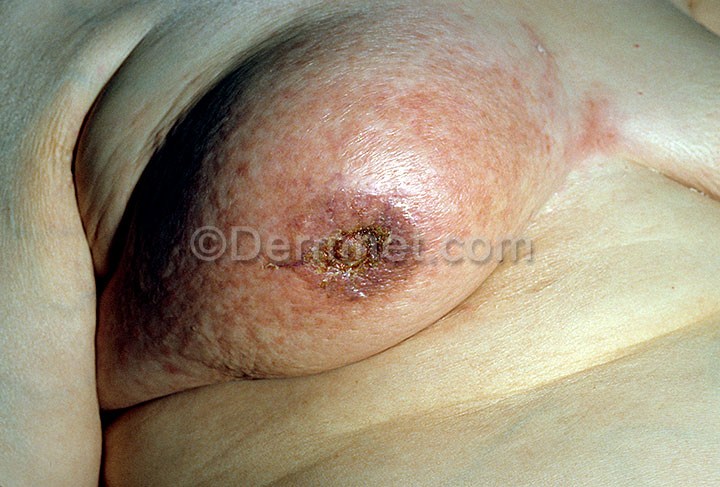
Disease: Actinic Keratosis Basal Cell Carcinoma and other Malignant Lesions